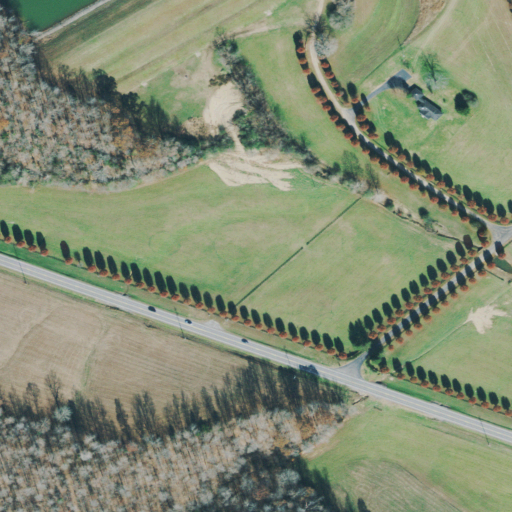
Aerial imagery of valley in Tennessee named Tom Johnson Hollow containing pasture, deciduous forest, open development, low intensity development, mixed forest, and open water